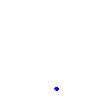
Particle: proton